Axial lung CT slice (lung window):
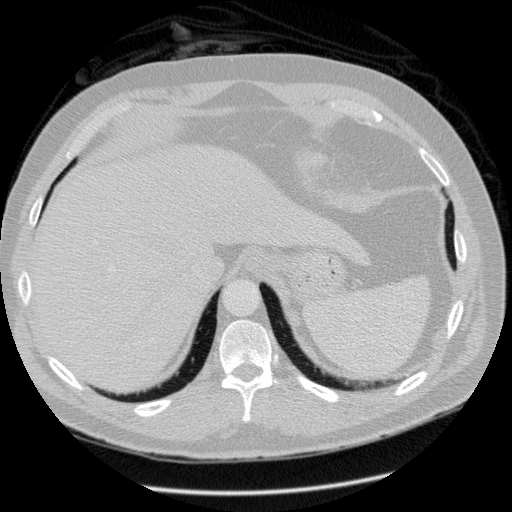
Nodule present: no